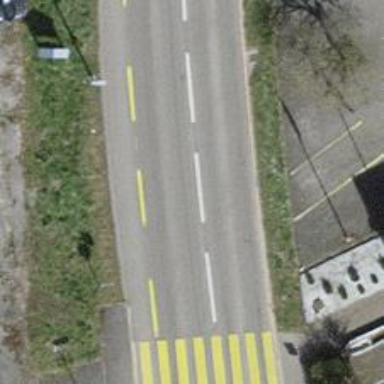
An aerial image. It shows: Asphalt road with primary highway designation. There is designated left lane for cyclists.